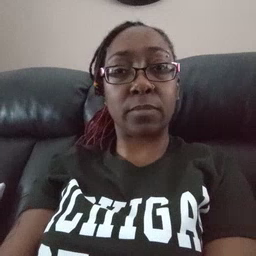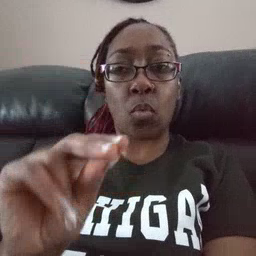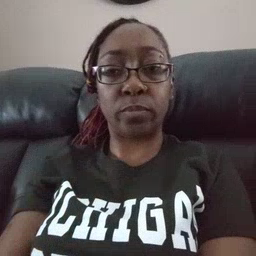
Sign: no